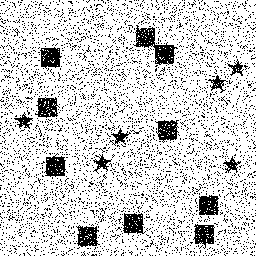
Squares: 10
Triangles: 0
Stars: 6
Total shapes: 16